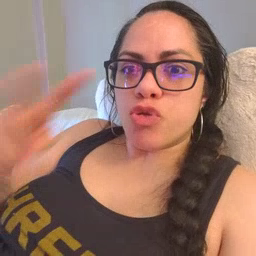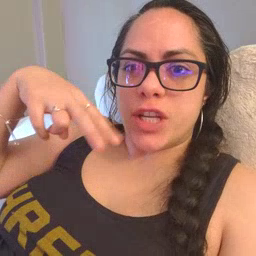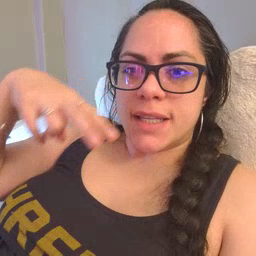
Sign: read